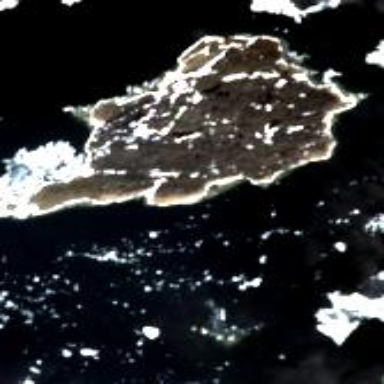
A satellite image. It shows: Island with natural coastline.